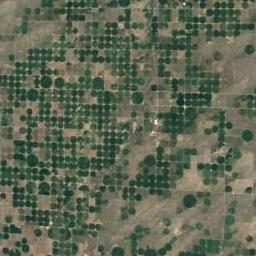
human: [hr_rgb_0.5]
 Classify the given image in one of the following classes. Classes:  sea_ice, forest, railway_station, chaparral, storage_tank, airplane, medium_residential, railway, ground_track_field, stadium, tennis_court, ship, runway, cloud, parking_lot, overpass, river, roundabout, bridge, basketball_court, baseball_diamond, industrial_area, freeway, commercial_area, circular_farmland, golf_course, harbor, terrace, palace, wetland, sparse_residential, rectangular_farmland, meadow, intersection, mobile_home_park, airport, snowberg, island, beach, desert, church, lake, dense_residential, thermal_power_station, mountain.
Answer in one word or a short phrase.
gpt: circular_farmland